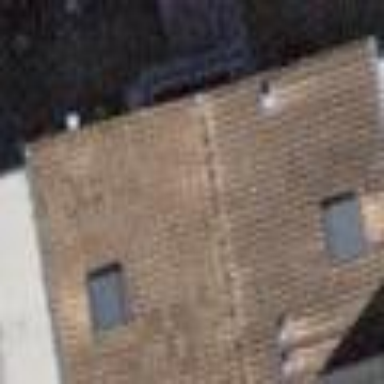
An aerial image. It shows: Building with tile roof.